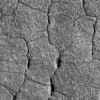
Atmospheric dust classification: not_dusty